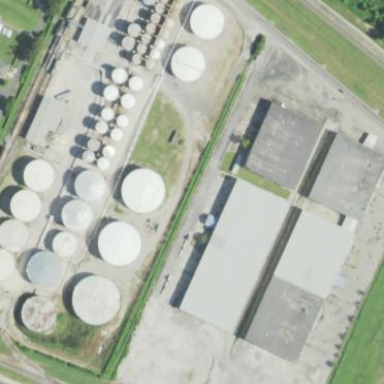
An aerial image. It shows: Industrial area designated as petroleum terminal.